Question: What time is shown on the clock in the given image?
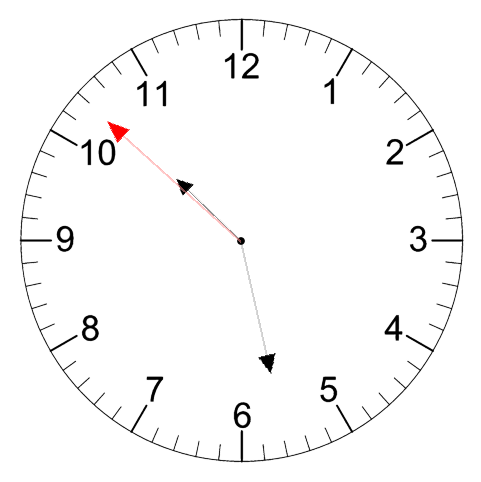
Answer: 10:27:52